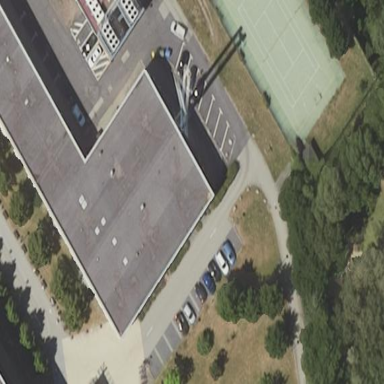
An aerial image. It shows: Street-side parking area.